Question: When an image is set on a SWT 'Button' and the image is bigger (in this case the width), the limits of the button are not honored, and the image from one button can "touch" the image from another.

Strangely, if 'SWT.LEFT' or 'SWT.RIGHT' is used, the problem does no occur on the respective side. Tried with 'SWT.CENTER', without success.
Is there any "workaround" to bypass this problem? Or is just something that any SWT user must get used to?
Composite Code:
'''
GridLayout gridLayout = new GridLayout(1, true);
gridLayout.marginWidth = 0;
gridLayout.marginHeight = 0;
gridLayout.verticalSpacing = 0;
setLayout(gridLayout);
setLayoutData(new GridData(SWT.FILL, SWT.FILL, true, true));
'''
Button Code:
'''
Button button=new Button(this, SWT.PUSH | SWT.WRAP);
GridData gridData=new GridData(SWT.FILL, SWT.FILL, true, false);
gridData.widthHint=size.width;
gridData.heightHint=size.height;
button.setLayoutData(gridData);
'''
I also have a listener associated with the Composite Layout, to adjust the Number of Columns, but i assume that's irrelevant.
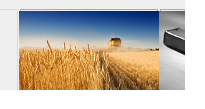
Answer: Using a 'Button' for this task doesn't seem to be the best choice (because of the borders).
You might be better off using a 'Label' to host the 'Image'. Your code will only change very little, since you only need to replace all occurrences of 'Button' with 'Label'.